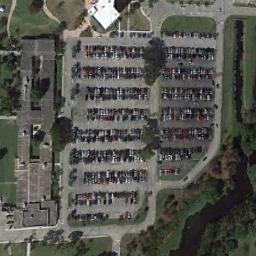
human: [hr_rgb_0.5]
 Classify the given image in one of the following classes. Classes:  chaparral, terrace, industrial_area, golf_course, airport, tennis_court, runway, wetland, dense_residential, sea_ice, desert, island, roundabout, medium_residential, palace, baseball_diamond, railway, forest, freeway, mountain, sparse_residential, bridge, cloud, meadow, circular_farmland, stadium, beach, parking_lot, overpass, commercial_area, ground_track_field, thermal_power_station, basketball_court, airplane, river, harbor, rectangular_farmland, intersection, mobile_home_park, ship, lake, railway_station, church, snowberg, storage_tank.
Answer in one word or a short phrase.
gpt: parking_lot